Interaction volume radius: 5 \u00c5
Interaction volume height: 15 \u00c5
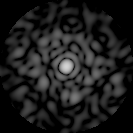
Disorder parameter: 0.9029